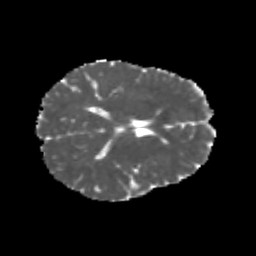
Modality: MD
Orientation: axial
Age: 25
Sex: female
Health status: healthy
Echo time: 0.074 s